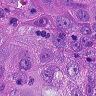
Metastatic tissue present: yes